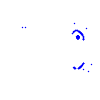
Particle: kaon